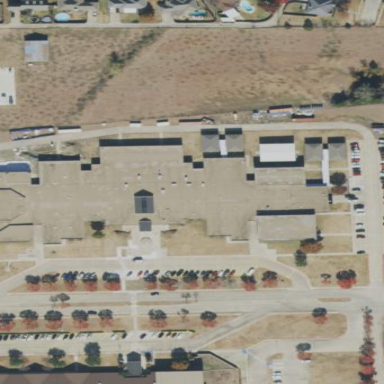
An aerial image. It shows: School building.